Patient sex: M
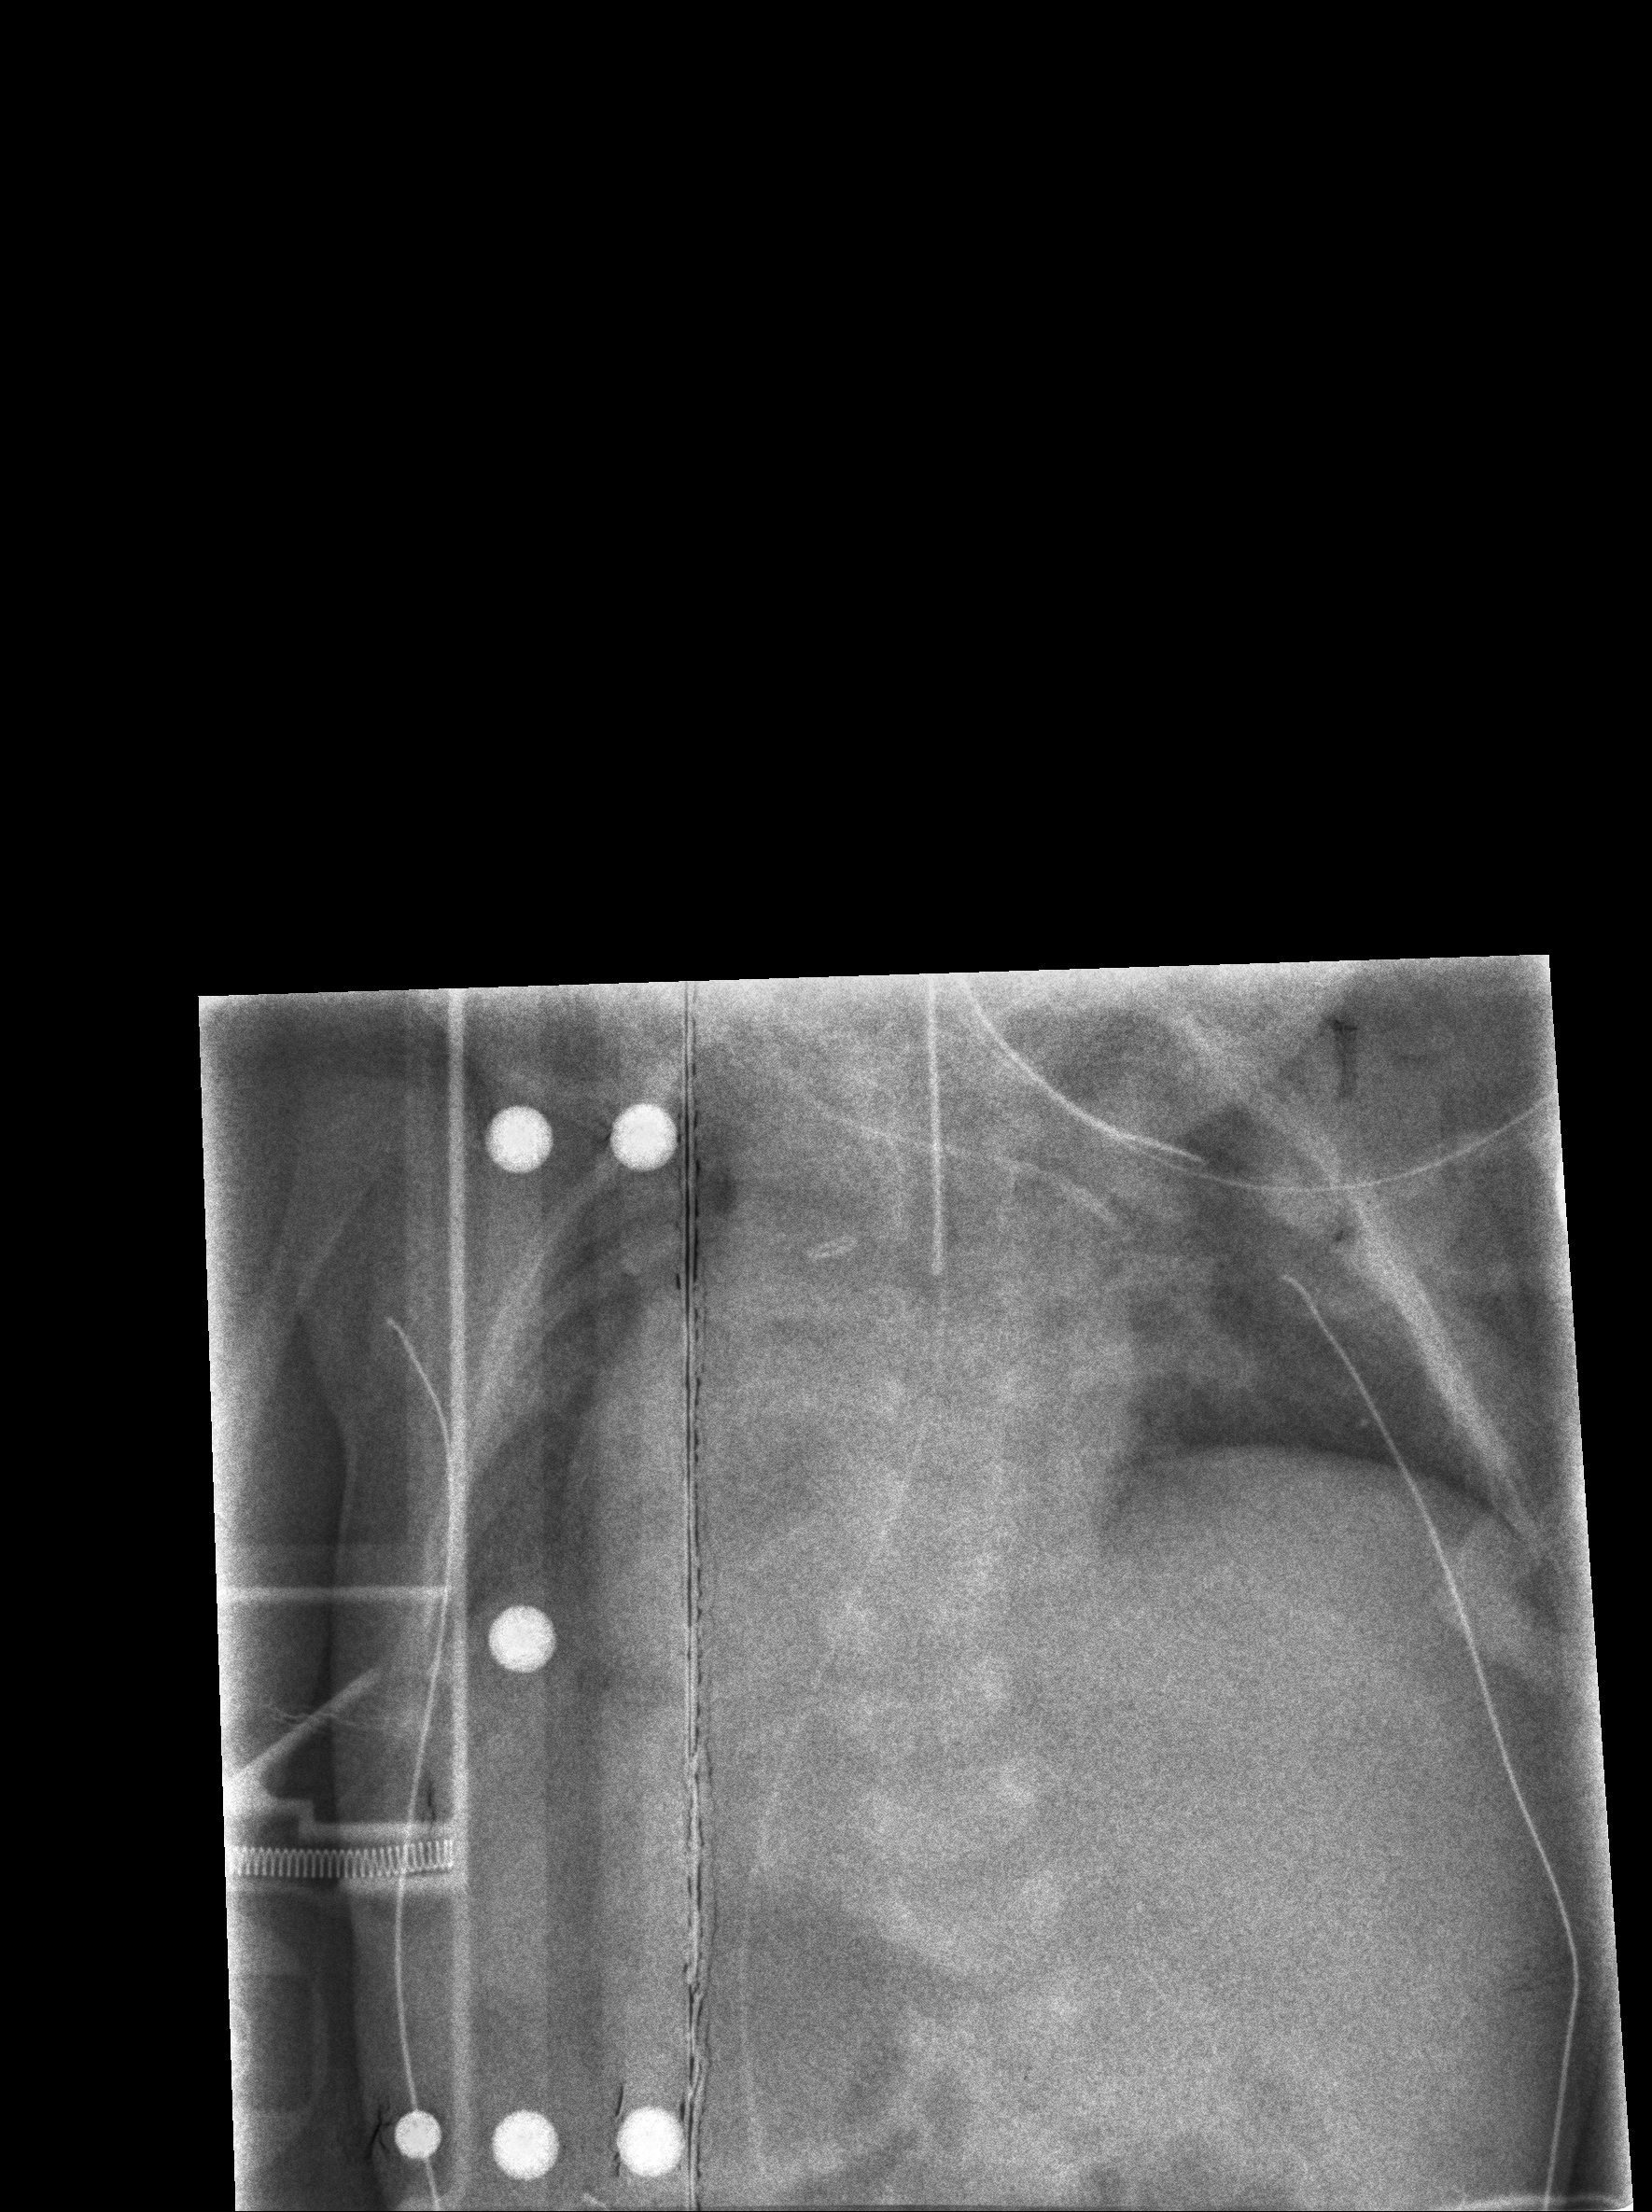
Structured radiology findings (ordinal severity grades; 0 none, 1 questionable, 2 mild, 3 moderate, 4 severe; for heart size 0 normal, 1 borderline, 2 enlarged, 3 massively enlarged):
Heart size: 0
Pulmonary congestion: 2
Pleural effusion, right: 0
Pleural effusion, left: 0
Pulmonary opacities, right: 0
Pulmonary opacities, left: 0
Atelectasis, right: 2
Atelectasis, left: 0